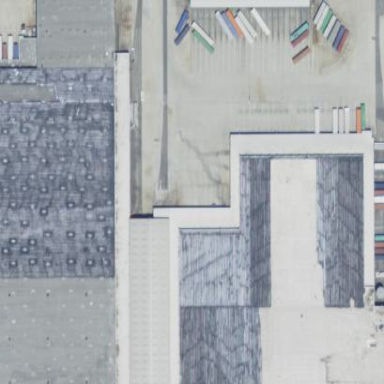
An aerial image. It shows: Warehouse.